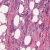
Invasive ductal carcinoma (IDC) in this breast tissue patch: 1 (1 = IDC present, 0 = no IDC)